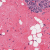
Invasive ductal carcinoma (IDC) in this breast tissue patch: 0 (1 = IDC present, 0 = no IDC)